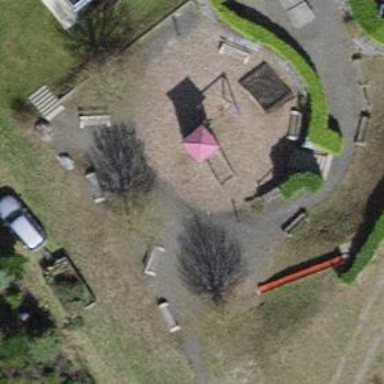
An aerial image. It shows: Playground with various play structures.